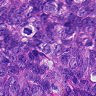
Metastatic tissue present: yes